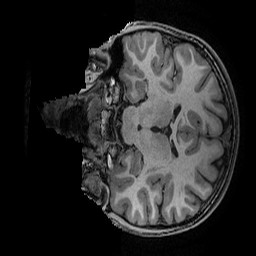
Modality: T1w
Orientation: coronal
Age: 12
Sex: male
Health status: ill
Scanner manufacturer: ge
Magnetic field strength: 3 T
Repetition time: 0.007664 s
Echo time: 0.00342 s